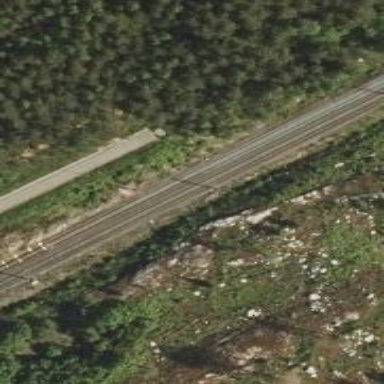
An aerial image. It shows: Railway track with continuous electrified contact line.